Question:
In the screenshot above you can see that 'rangeOfString' has returned a location for "DEnt" in the string "Why was #ThisIsACoup trending? - BBC News"
I would expect it to have returned 'NSNotFound' instead since "DEnt" is not a substring of the string in the 'tmp' variable. Can anyone explain to me why this is?
Here's the code used in the screenshot.
'''
func searchBar(searchBar: UISearchBar, textDidChange searchText: String) {
filtered = xmlParser.arrParsedData.filter({ (dict) -> Bool in
let tmp: NSString = dict["title"]!
let range = tmp.rangeOfString(searchText, options: NSStringCompareOptions.CaseInsensitiveSearch)
return range.location != NSNotFound
})
if(filtered.count == 0) {
searchActive = false;
} else {
searchActive = true;
}
self.tableView.reloadData()
}
'''
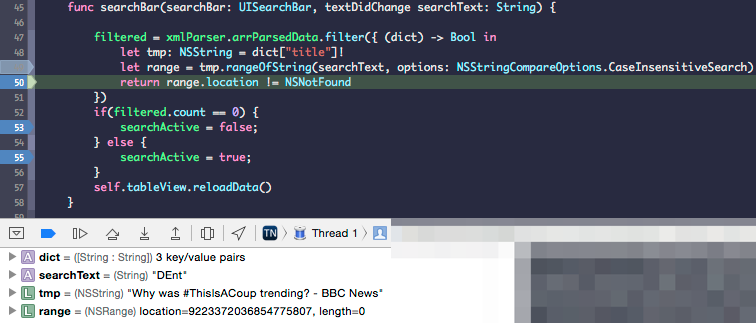
Answer: Your screenshot shows range.location = a huge number. That huge number is NSNotFound (on 64-bit platforms); it's doing the right thing.